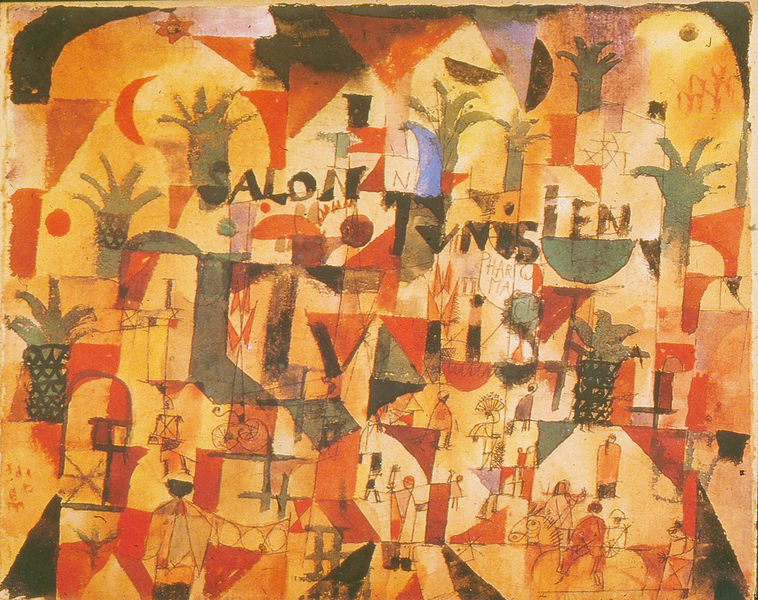
Titel: Salon Tunisien (Verkehr auf dem Boulevard Tunis)
Künstler: Paul Klee
Institution: Frankfurt am Main, Privatbesitz
Schlagwörter: blau, gemälde, bäume, dreieck, gelb, grün, impressionismus, kubismus, kubistisch, menschen, bunt, orange, schwarz, rot, tuch, malerei, teppich, pflanzen, rosa, pferd, farbig, schrift, moderne, abstrakt, afrika, formen, salon, palme, collage, bögen, mond, kreuz, orient, druck, halbmond, sichel, sterne, tumult, entwurf, palmen, klee, ananas, tunis, teile, bazar, tunesien, rextil, salon tunisien, tunisien